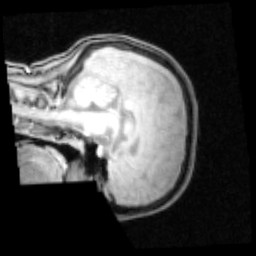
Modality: PDw
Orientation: sagittal
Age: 17
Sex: female
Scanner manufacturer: siemens
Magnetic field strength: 3 T
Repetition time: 0.25 s
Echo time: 0.00103 s